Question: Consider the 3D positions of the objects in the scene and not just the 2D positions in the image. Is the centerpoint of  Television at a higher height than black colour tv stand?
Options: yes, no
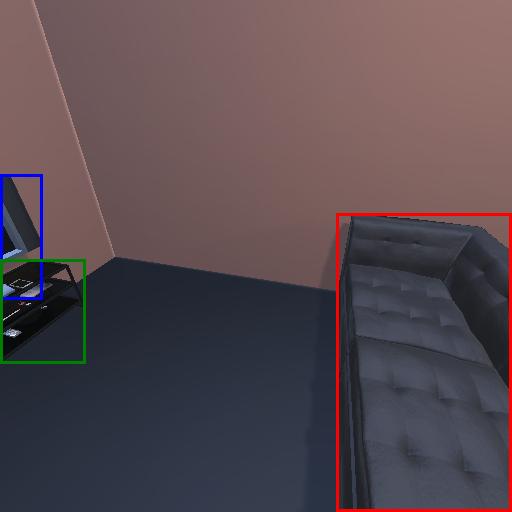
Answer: yes